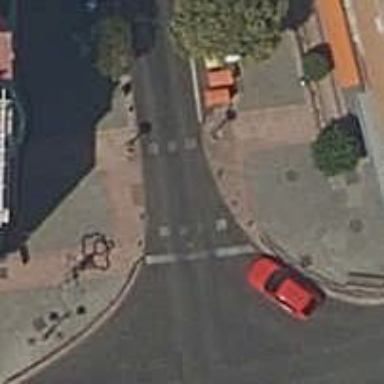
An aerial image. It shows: Zebra crossing with traffic signals.